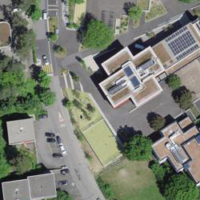
EUNIS habitat code: 53
Species observed at this site:
Ostrya carpinifolia
Ilex aquifolium